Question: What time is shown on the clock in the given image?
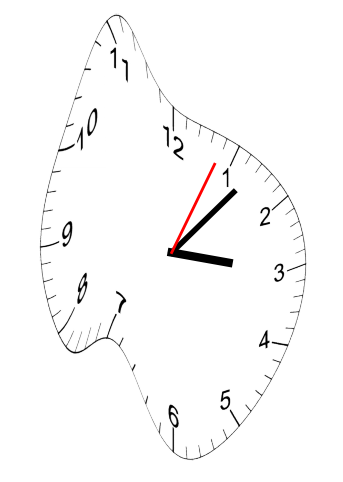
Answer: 03:07:04